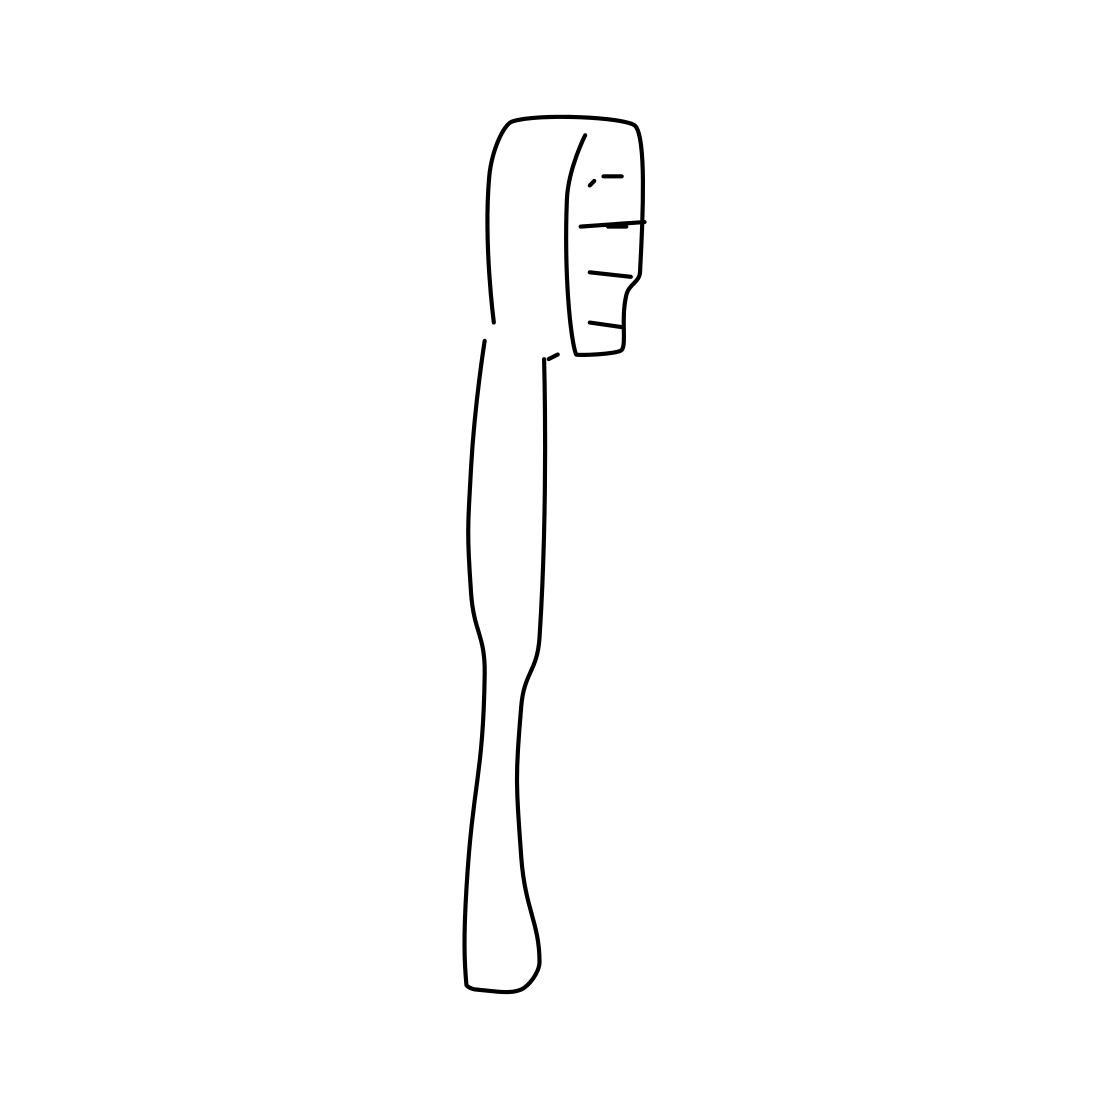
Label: toothbrush